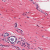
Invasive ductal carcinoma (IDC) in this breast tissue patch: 0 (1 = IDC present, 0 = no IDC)